Field crop: maize
Growth stage: 2
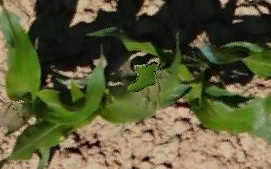
Species: maize